Interaction volume radius: 10 \u00c5
Interaction volume height: 25 \u00c5
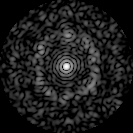
Disorder parameter: 0.799